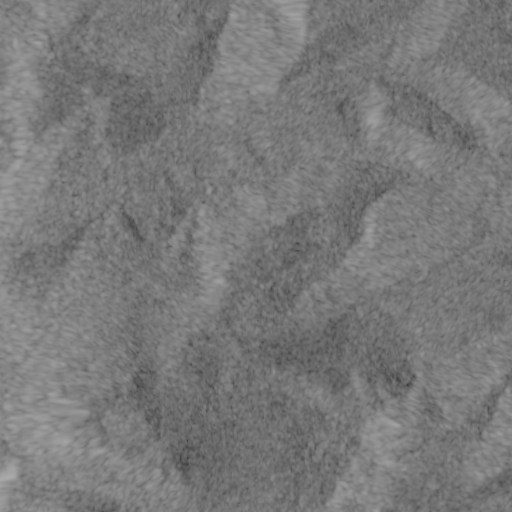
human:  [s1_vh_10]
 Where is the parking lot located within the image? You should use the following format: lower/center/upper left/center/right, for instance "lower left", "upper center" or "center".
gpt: The parking lot is located in the center left of the image.
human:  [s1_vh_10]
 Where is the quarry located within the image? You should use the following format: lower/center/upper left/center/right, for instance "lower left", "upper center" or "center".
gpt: The quarry is located in the upper right of the image.
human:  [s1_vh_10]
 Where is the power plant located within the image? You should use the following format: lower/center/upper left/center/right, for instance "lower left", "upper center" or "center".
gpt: There is no power plant in the image.

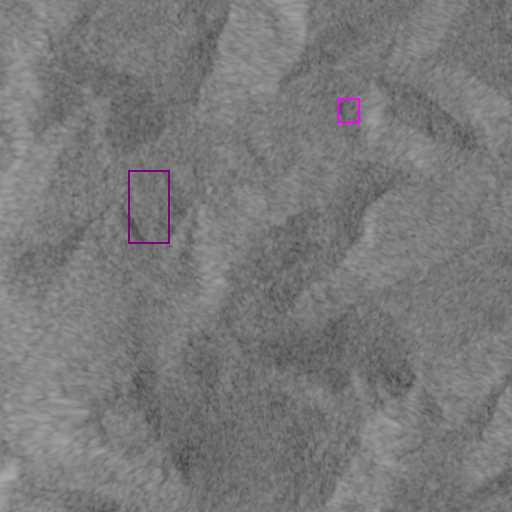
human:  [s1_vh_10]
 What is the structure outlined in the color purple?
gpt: The structure outlined in purple is a crop field.
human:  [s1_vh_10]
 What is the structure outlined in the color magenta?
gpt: The structure outlined in magenta is a quarry.
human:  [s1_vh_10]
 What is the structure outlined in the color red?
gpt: There is no red outline.